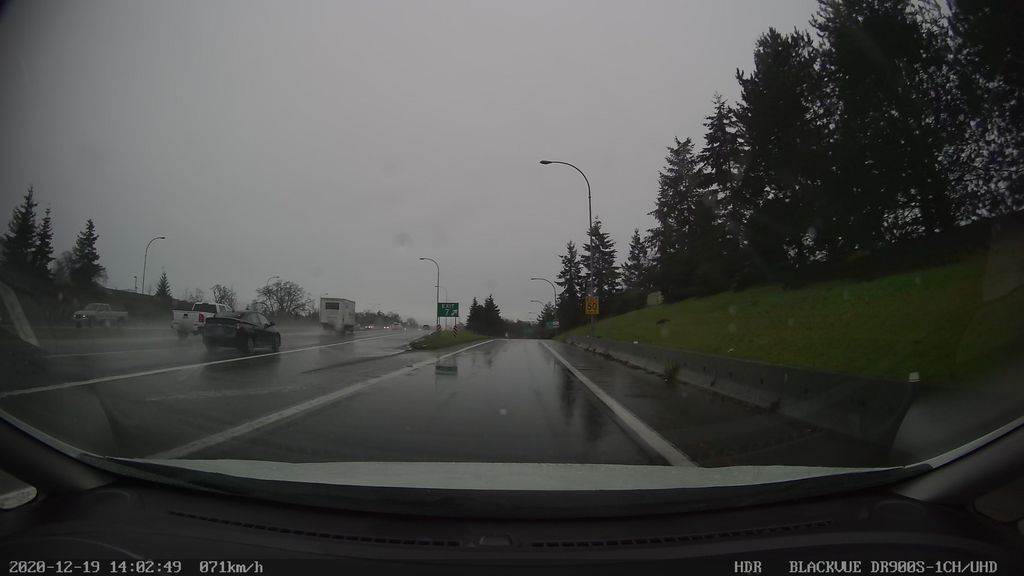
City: victoria